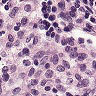
Metastatic tissue present: no